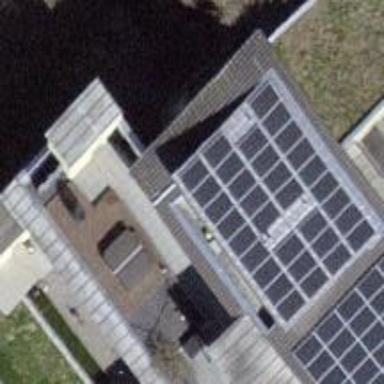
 consisting of solar photovoltaic panels."